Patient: sex M, age 42
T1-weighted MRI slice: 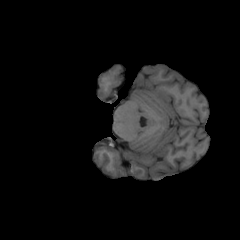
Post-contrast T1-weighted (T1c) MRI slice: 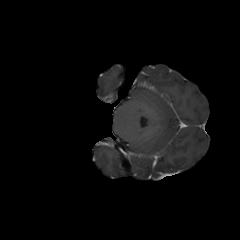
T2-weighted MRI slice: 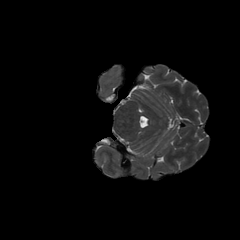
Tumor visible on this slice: no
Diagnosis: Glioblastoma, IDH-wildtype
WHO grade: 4